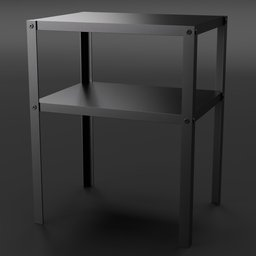
Label: furniture